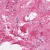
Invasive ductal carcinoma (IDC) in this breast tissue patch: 0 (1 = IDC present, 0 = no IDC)